Question: I want to move this small rectangle about the circumference of the circle, so that I looks and moves like a canon.

'''
private void doDrawing(Graphics g){
g.setColor(Color.BLUE);
g.fillArc(-CANON_RADIUS/2, this.getHeight()-CANON_RADIUS/2, CANON_RADIUS, CANON_RADIUS, 0, 90);
Graphics2D g2d = (Graphics2D) g;
g2d.setColor(Color.BLUE);
Rectangle rect = new Rectangle(CANON_RADIUS/2, this.getHeight()-CANON_RADIUS/2, CANON_WIDTH, CANON_HEIGHT);
AffineTransform transform = new AffineTransform();
transform.rotate(Math.toRadians(-60), rect.getX() + rect.width/2, rect.getY() + rect.height/2);
Shape transformed = transform.createTransformedShape(rect);
g2d.fill(transformed);
}
'''
This code rotates rectangle about its centre. How can I rotate rectangle around the circumference?
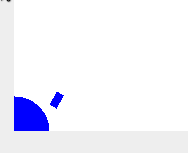
Answer: First things first, you can use a transformation matrix for this, like you are already using:
<URL>
Edit:
looking at your code, you want to rotate your canon around an anchor. Please look at the javadocs:
<URL>
> public void rotate(double theta,
double anchorx,
double anchory)
the first argument is your rotation, the last two arguments have to be the middle of your cannon base! like screen.height and 0 for your example:
'''
AffineTransform transform = new AffineTransform();
transform.rotate(Math.toRadians(-60), 0, Screen.height);
Shape transformed = transform.createTransformedShape(rect);
g2d.fill(transformed);
'''
second approach could be move the middle of your rotated rectangle around the radius of your base.
like (pseudocode):
'''
Point p = circle.getPoint();
shape.moveto(p.x-(shape.width/2),p.y-(shape.height/2));
g2d.fill(shape);
'''